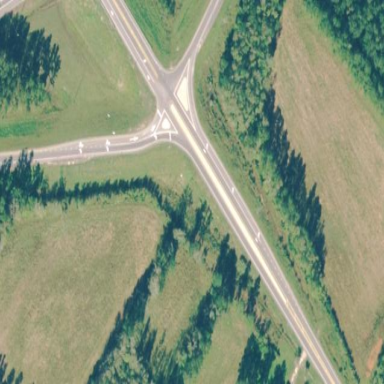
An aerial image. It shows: Secondary road.